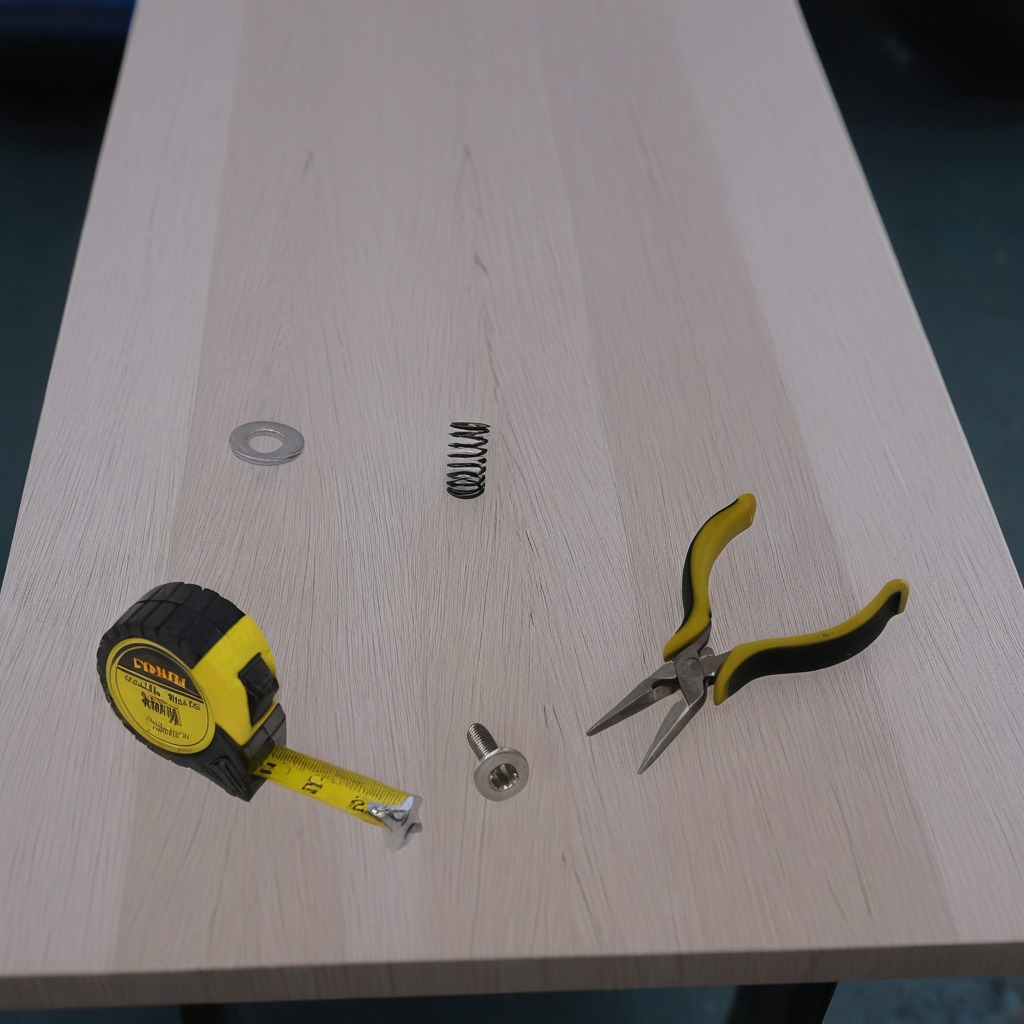
A flat metal washer, a measuring tape, a metal machine screw, a pair of pliers, and a coiled metal spring are lying on a table in a garage at twilight.